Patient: sex F, age 26
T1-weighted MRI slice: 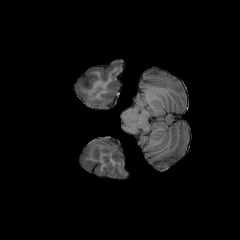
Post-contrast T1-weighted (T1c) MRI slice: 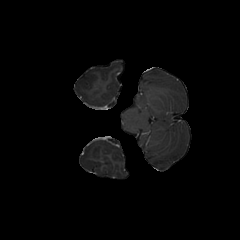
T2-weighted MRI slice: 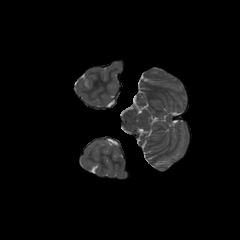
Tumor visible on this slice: no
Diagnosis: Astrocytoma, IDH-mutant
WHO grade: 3